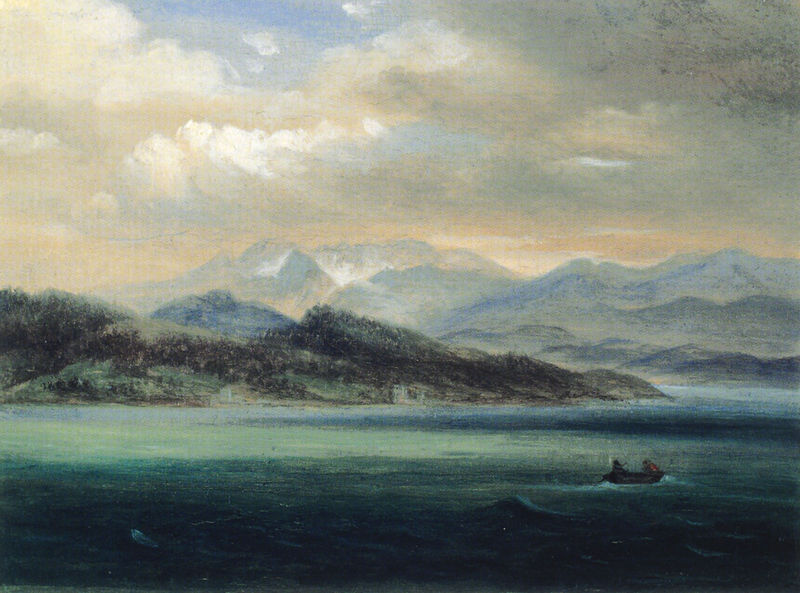
Titel: Leoni am Starenberger See
Künstler: Ernst Fries
Institution: Heidelberg, Kurpfälzisches Museum der Stadt
Schlagwörter: baum, berg, blau, himmel, mann, meer, wasser, weiß, wolken, bäume, grün, landschaft, menschen, see, ufer, braun, frau, hell, licht, kalt, stamm, einsam, insel, land, paar, wald, boot, paddel, schiff, welle, wellen, berge, gebirge, hafen, schiffahrt, turner, untergang, wellengang, ozean, segeln, fahren, himme, angler, angeln, fischen, türkies, haven, od, schiffen